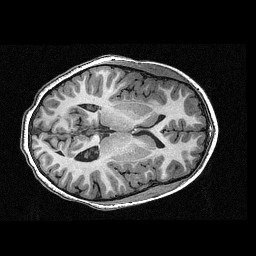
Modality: T1w
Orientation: axial
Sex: female
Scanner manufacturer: siemens
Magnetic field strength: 3 T
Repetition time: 2.3 s
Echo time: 0.00336 s